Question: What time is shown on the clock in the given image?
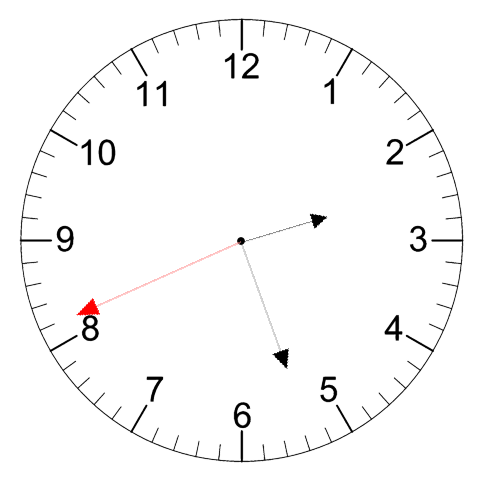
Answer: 02:26:41